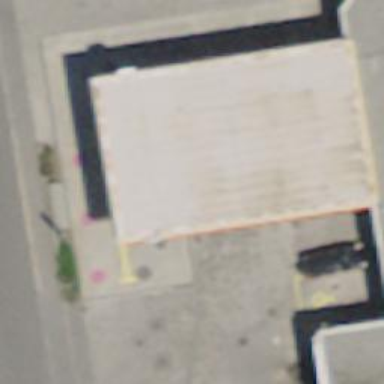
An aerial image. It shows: Fuel station.